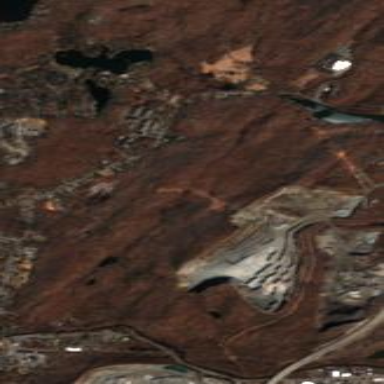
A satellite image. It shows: Quarry area.